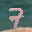
Label: 7